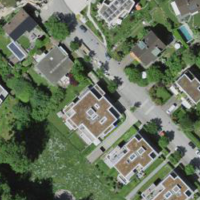
EUNIS habitat code: 55
Species observed at this site:
Cornus sanguinea
Vincetoxicum hirundinaria